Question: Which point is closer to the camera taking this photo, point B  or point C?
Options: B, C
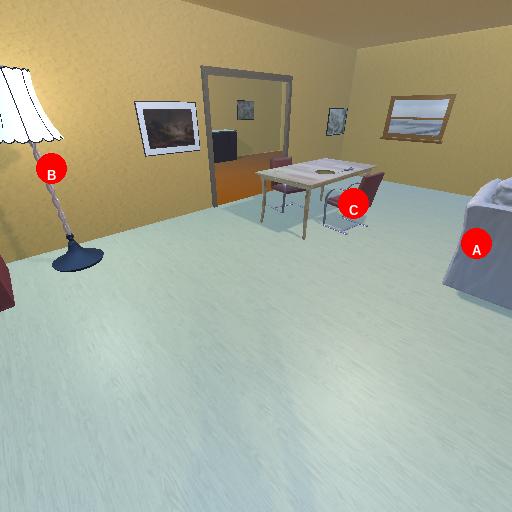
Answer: B